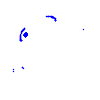
Particle: proton